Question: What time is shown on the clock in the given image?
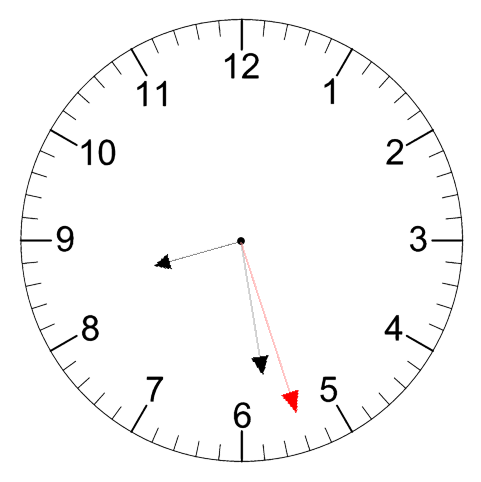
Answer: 08:28:27